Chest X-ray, PA view. Patient: 73 years old, sex M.
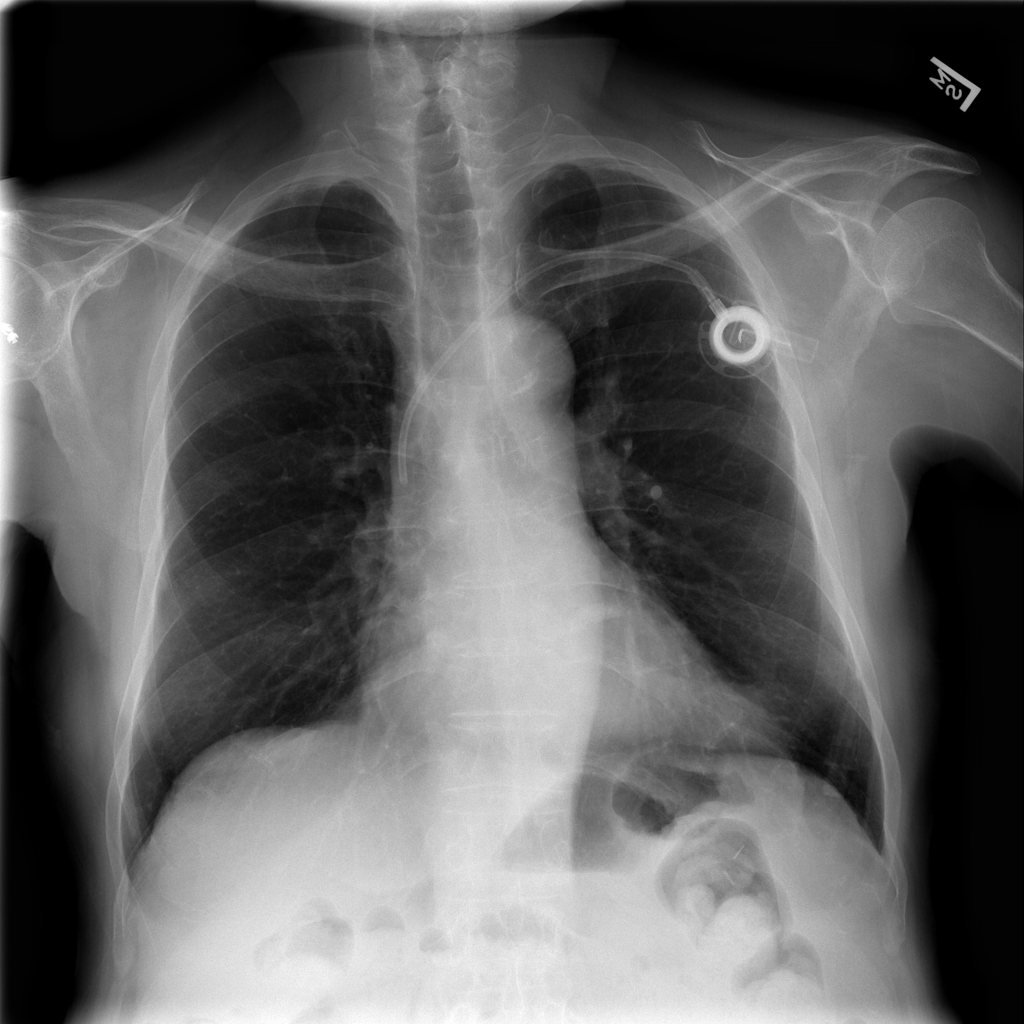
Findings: No Finding